Aerial crown-view tile of a tropical tree (Barro Colorado Island, Panama), acquired 20250512:
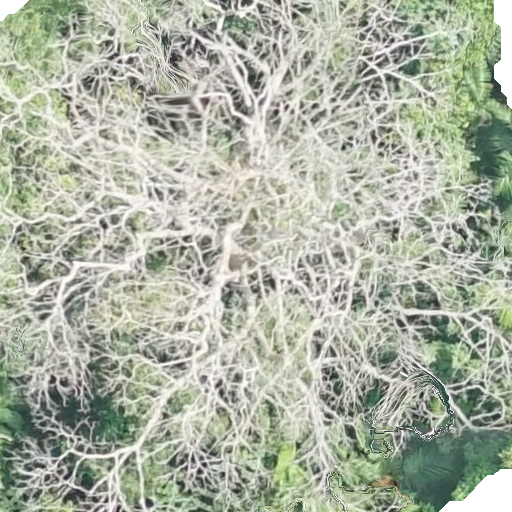
Species: Dipteryx oleifera
GBIF accepted scientific name: Dipteryx oleifera
Crown area: 536.738 m²